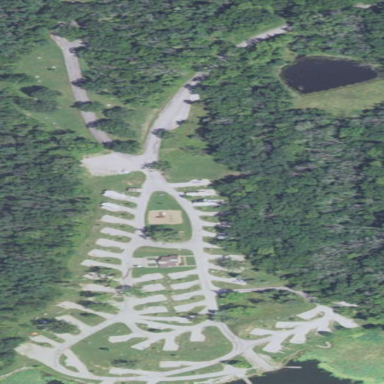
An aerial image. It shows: Campsite with tents and caravans available. The campsite also has sanitary dump station.